Question: i am trying to add data labels values on top of my histogram to try to show the frequency visibly.
This is my code now but unsure how to code up to put the value ontop:
'''
plt.figure(figsize=(15,10))
plt.hist(df['Age'], edgecolor='white', label='d')
plt.xlabel("Age")
plt.ylabel("Number of Patients")
plt.title = ('Age Distrubtion')
'''
I was wondering if anyone knows the code to do this:

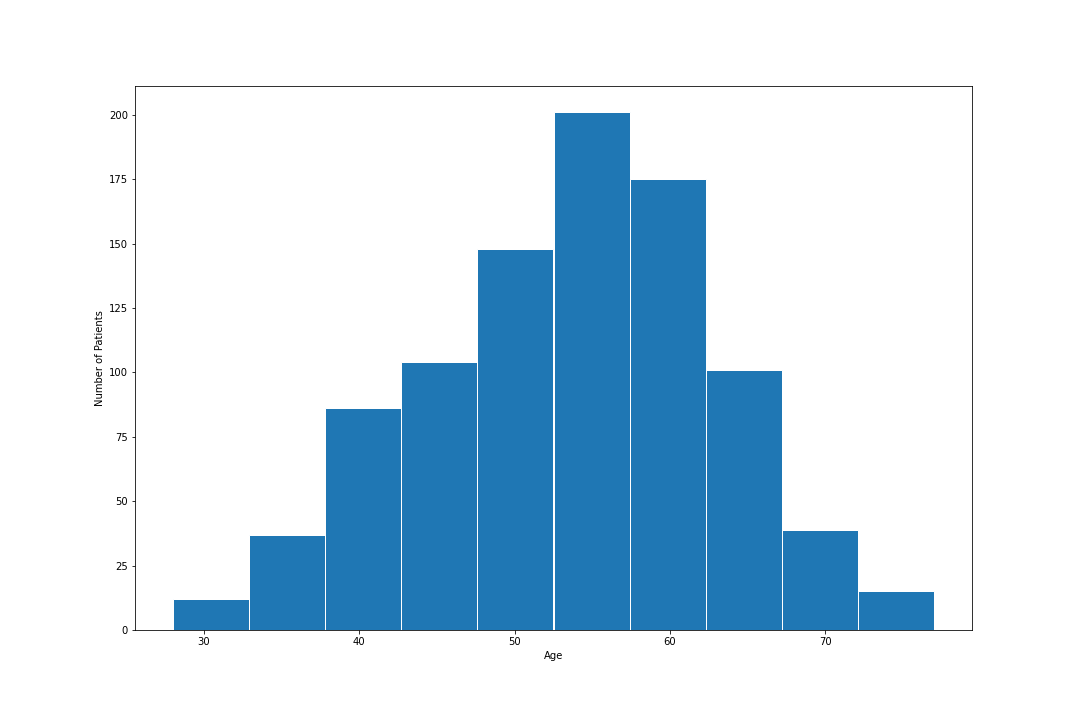
Answer: You can use the new 'bar_label()' function using the bars returned by 'plt.hist()'.
Here is an example:
'''
from matplotlib import pyplot as plt
import pandas as pd
import numpy as np
df = pd.DataFrame({'Age': np.random.randint(20, 60, 200)})
plt.figure(figsize=(15, 10))
values, bins, bars = plt.hist(df['Age'], edgecolor='white')
plt.xlabel("Age")
plt.ylabel("Number of Patients")
plt.title = ('Age Distrubtion')
plt.bar_label(bars, fontsize=20, color='navy')
plt.margins(x=0.01, y=0.1)
plt.show()
'''
<URL>
PS: As the age is discrete distribution, it is recommended to explicitly set the bin boundaries, e.g. 'plt.hist(df['Age'], bins=np.arange(19.999, 60, 5))'.